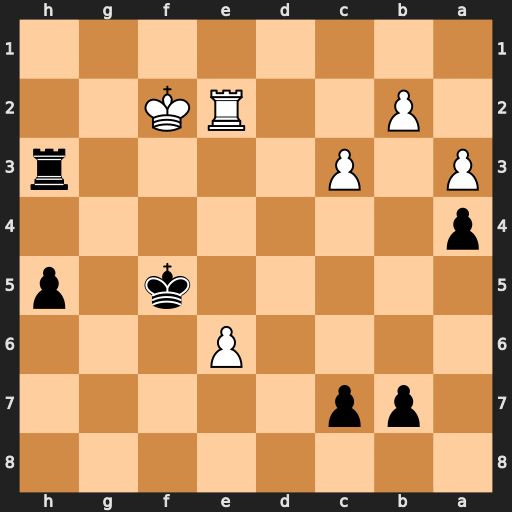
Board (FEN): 8/1pp5/4P3/5k1p/p7/P1P4r/1P2RK2/8
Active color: b
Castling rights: -
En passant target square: -
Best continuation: Rh2+ Kf1 Rxe2